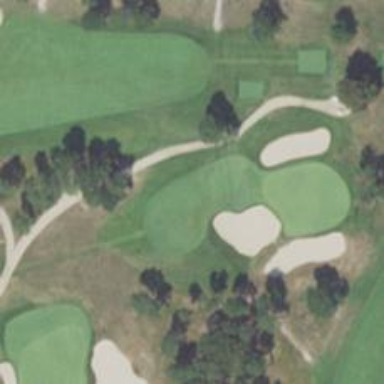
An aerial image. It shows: View of golf hole.